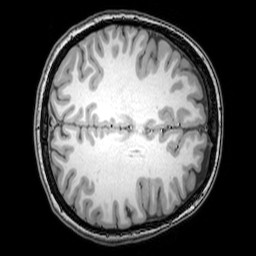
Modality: T1w
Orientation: axial
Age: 22
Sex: female
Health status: healthy
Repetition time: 0.081 s
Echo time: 0.037 s